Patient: sex F, age 62
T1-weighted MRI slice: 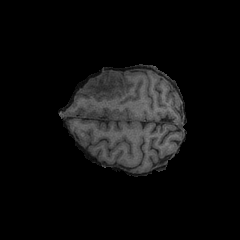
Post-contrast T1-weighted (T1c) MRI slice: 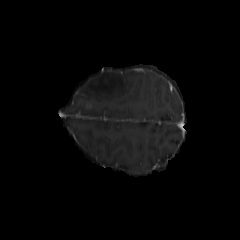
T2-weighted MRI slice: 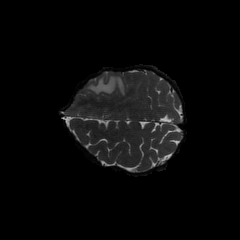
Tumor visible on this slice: yes
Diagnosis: Glioblastoma, IDH-wildtype
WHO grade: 4